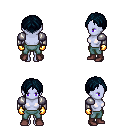
a pixel art fantasy rpg character, female body template, dark elf, purple skin, steel arm armor, teal pants, raven parted hairstyle, gold gloves, maroon shoes, four views (front, back, left, right), 2x2 character sprite sheet, small pixel art, hard edges, no anti-aliasing